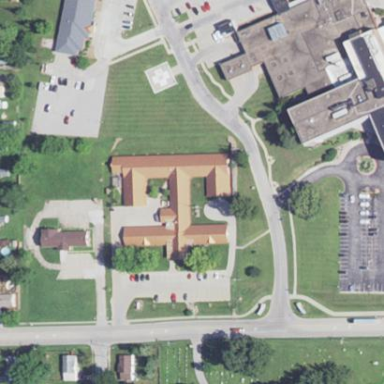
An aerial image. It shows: Residential building serving as nursing home.